Aerial crown-view tile of a tropical tree (Barro Colorado Island, Panama), acquired 20250317:
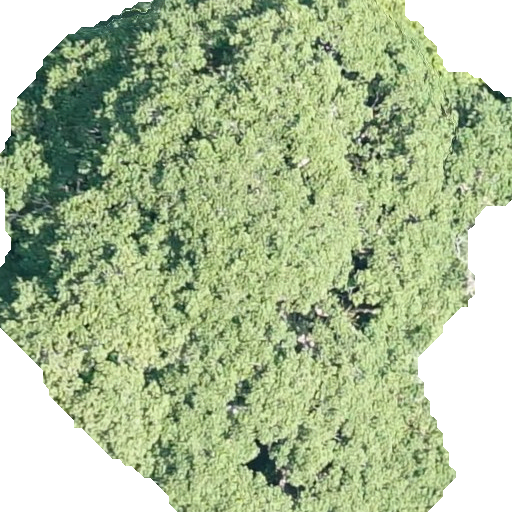
Species: Sterculia apetala
GBIF accepted scientific name: Sterculia apetala
Crown area: 352.788 m²